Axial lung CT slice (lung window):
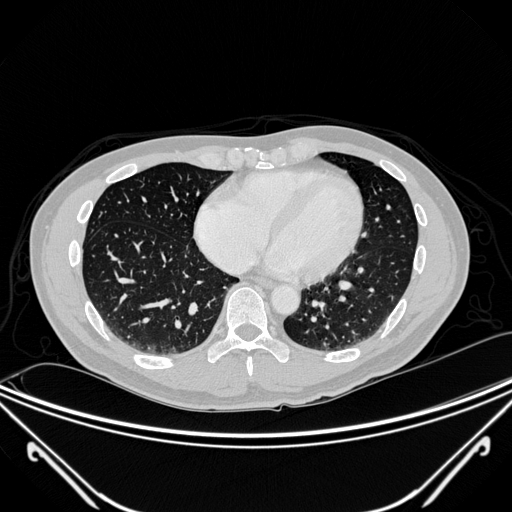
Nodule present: no